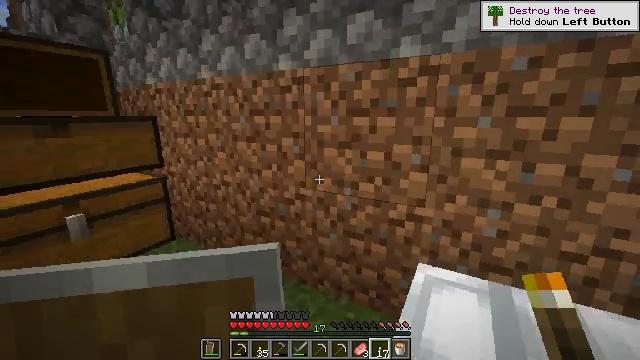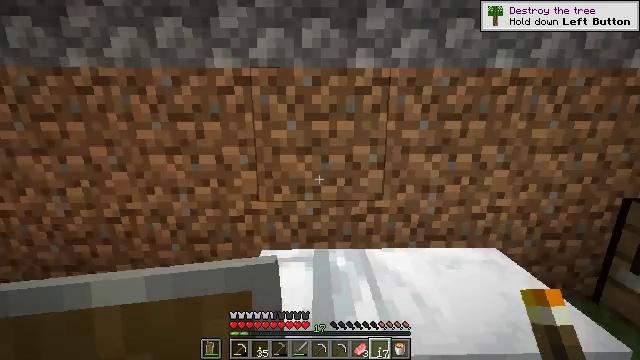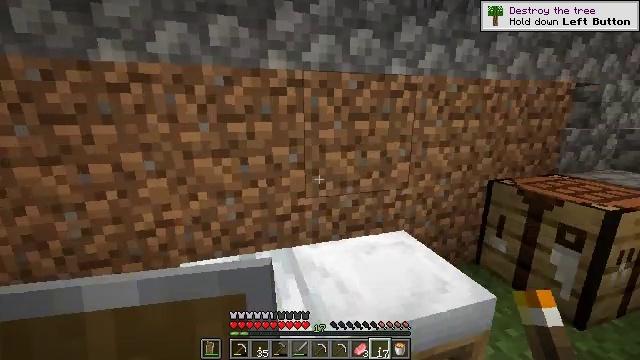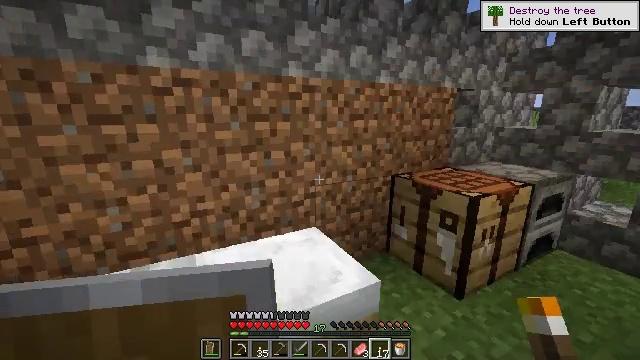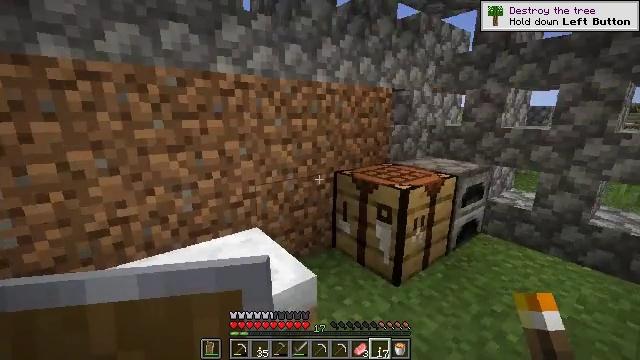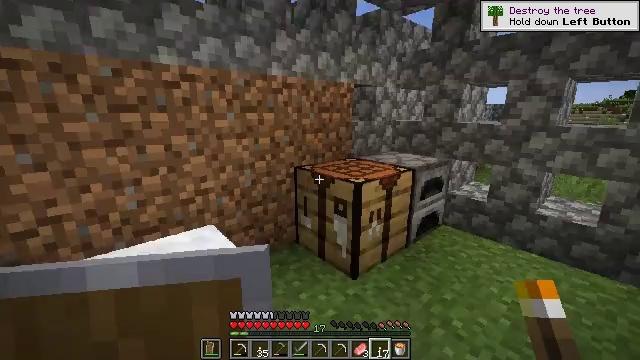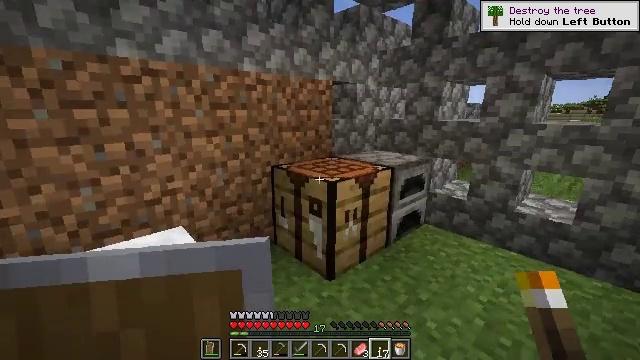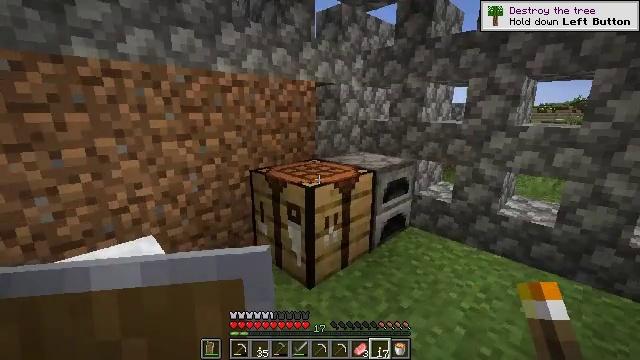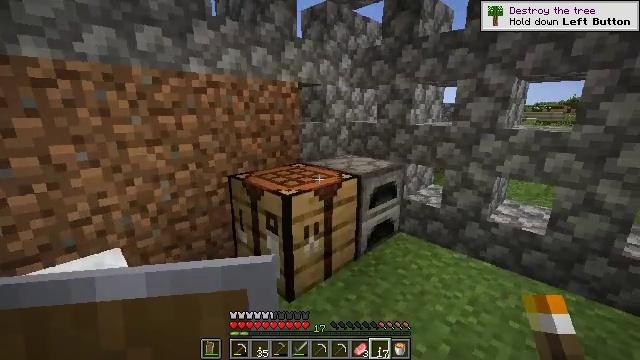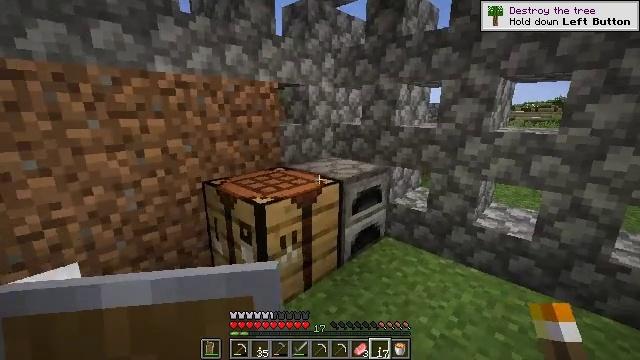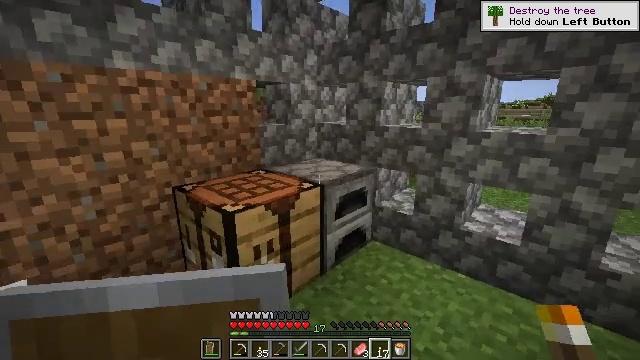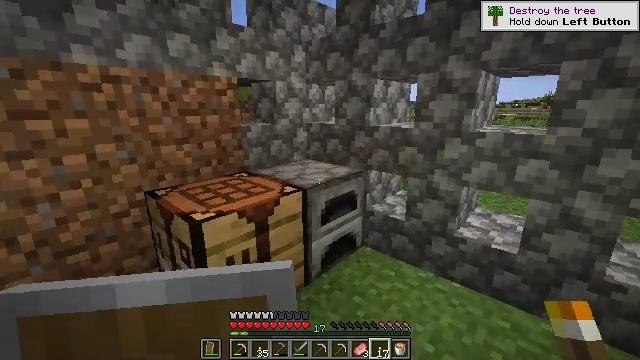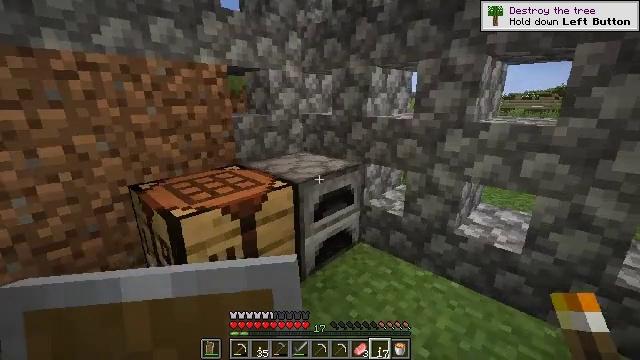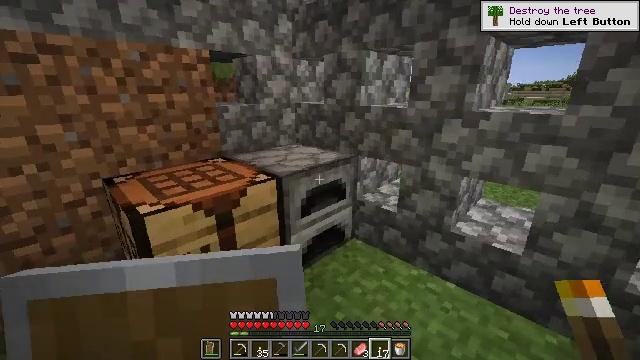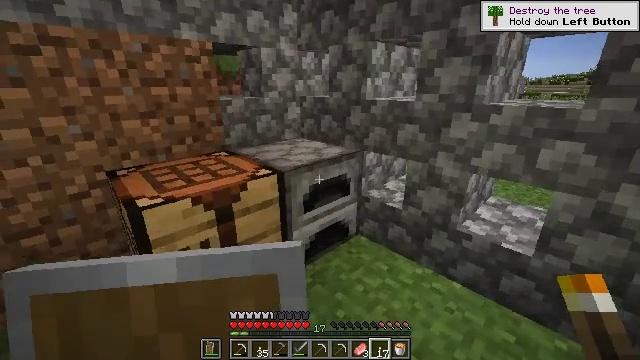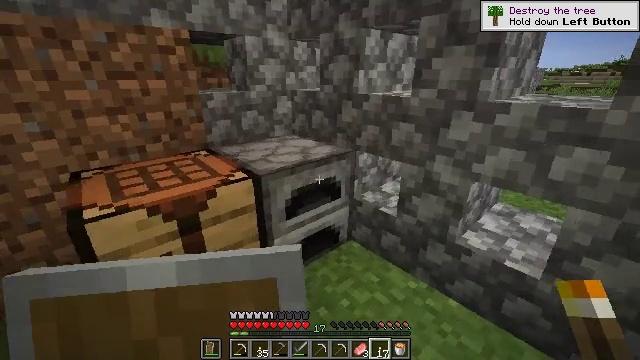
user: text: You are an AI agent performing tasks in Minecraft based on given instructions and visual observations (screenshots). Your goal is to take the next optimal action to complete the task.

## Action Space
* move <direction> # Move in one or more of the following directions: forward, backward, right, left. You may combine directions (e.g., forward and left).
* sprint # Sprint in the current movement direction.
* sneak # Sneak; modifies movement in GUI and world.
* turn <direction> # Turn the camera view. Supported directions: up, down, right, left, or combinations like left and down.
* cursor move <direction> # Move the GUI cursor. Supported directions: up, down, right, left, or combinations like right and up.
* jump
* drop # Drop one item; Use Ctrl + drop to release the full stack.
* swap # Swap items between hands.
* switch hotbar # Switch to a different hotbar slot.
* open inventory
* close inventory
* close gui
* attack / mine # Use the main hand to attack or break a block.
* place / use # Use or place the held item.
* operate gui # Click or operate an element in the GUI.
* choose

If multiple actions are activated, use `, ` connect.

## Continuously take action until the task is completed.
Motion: motion action
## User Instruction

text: craft item air
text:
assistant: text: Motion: move back and move right, turn right
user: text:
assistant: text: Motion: move right, turn right
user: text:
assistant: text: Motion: move right, turn right
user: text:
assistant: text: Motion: move right, turn right
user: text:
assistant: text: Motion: move right, turn right
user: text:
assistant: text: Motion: move forward and move right, turn right
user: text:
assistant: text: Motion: move forward and move right, turn right
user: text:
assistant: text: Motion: move forward and move right
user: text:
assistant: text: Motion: move forward and move right, turn right
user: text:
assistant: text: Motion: move forward and move right, turn right
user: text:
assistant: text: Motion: move forward and move right
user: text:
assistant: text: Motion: move forward and move right, turn left and down
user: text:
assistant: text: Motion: move forward and move right, turn left and down
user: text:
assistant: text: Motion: move forward and move right, turn left and down
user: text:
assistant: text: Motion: move forward, turn left and down
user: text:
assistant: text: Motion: turn left and down
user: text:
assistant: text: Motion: turn left and down
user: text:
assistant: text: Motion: no_op
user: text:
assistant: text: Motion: use / place
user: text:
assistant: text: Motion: use / place
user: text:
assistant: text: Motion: use / place
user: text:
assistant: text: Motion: no_op
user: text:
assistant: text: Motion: no_op
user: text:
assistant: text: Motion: open gui
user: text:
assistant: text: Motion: no_op
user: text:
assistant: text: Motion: no_op
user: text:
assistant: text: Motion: sneak
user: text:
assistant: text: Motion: sneak
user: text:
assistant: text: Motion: sneak, cursor move up
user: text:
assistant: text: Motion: sneak